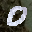
Label: 0